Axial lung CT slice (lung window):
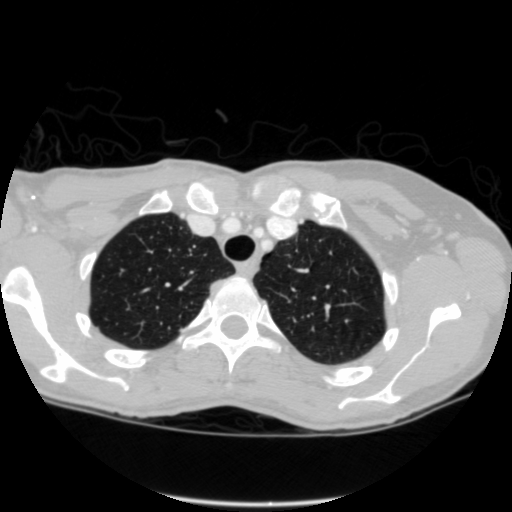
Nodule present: no